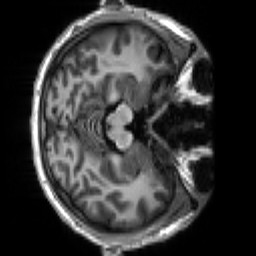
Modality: T1w
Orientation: axial
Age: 19
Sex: male
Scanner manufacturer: siemens
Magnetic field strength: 3 T
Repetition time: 2.3 s
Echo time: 0.00266 s